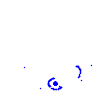
Particle: electron